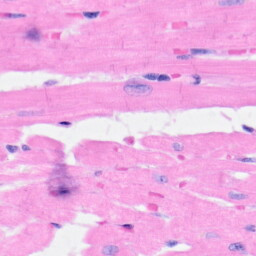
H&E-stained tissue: Heart